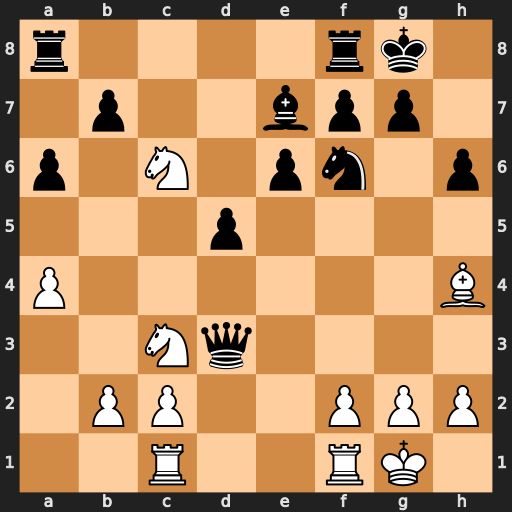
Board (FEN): r4rk1/1p2bpp1/p1N1pn1p/3p4/P6B/2Nq4/1PP2PPP/2R2RK1
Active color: w
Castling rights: -
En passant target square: -
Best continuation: Nxe7+ Kh7 cxd3